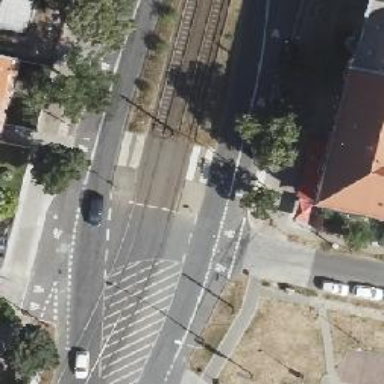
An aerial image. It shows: Tram level crossing on railway.